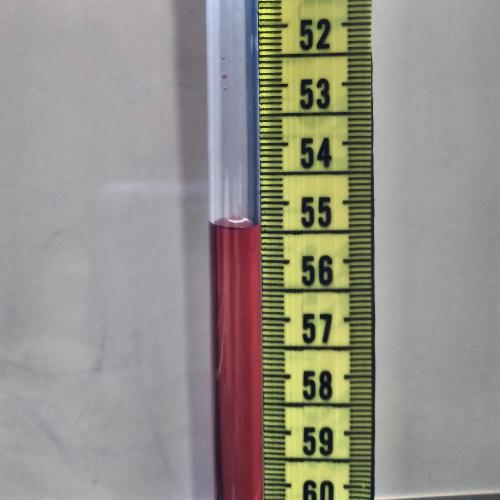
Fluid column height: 55.4 cm